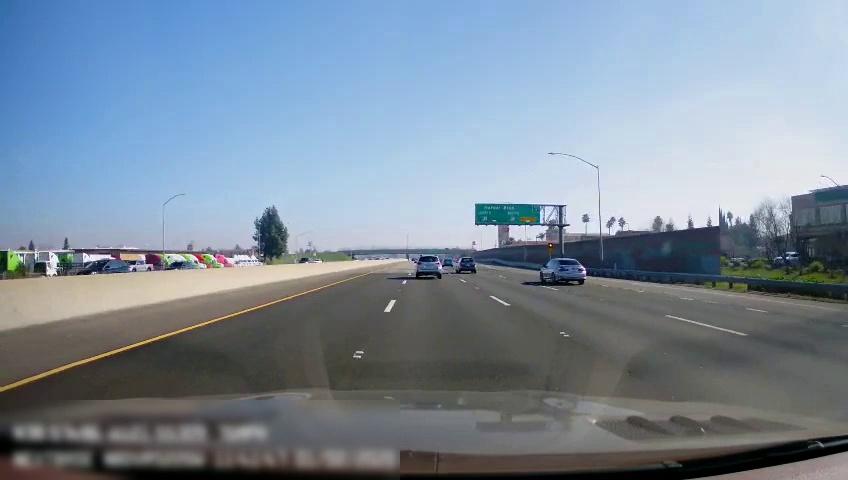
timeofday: Day
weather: Sunny
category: Vehicles | Truck
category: Vehicles | Car
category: Vehicles | Car
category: Vehicles | Car
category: Vehicles | SUV
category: Drivable Space
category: Vehicles | SUV
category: Vehicles | Car
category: Vehicles | Car
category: Vehicles | SUV
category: Lanes | Current Lane
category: Lanes | Current Lane
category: Lanes | Current Lane
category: Lanes | Alternate Lane
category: Lanes | Alternate Lane
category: Lanes | Alternate Lane
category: Traffic | Signs